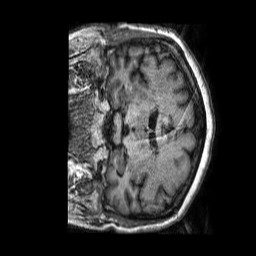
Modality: T1w
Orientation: coronal
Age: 78
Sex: female
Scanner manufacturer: philips
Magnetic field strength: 1.5 T
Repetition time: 0.008329 s
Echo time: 0.00382 s